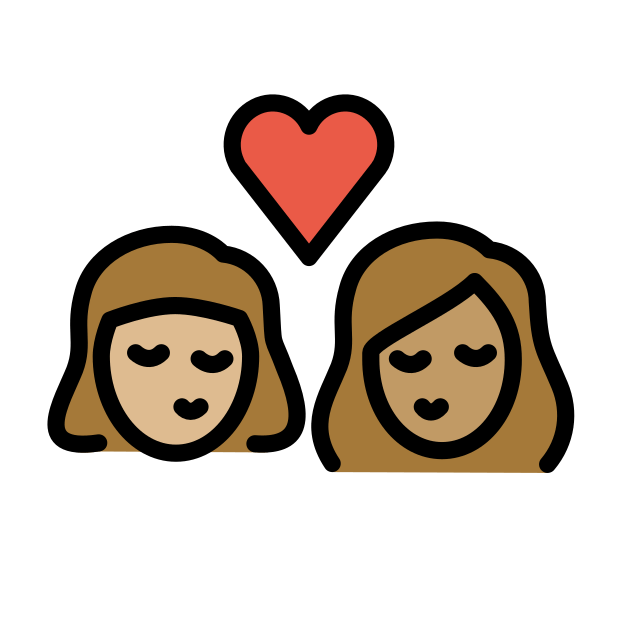
kiss: woman, woman, medium-light skin tone, medium skin tone